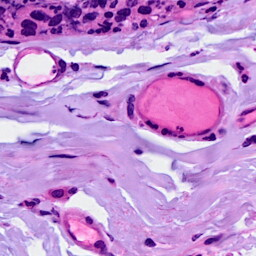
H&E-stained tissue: Breast